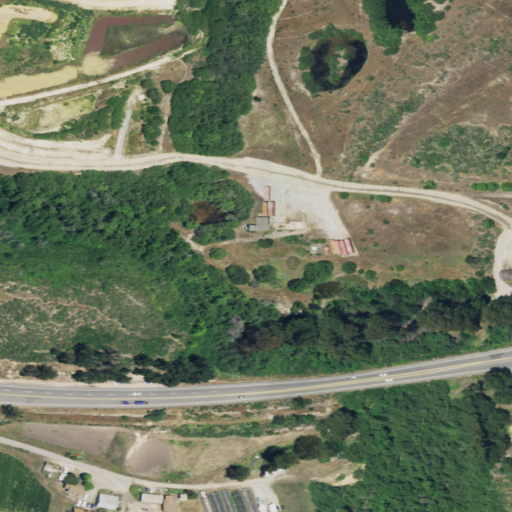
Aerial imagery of valley in California named Sandy Flat Gulch containing shrub, grassland, low intensity development, mixed forest, open development, woody wetlands, medium intensity development, barren land, and herbaceous wetlands